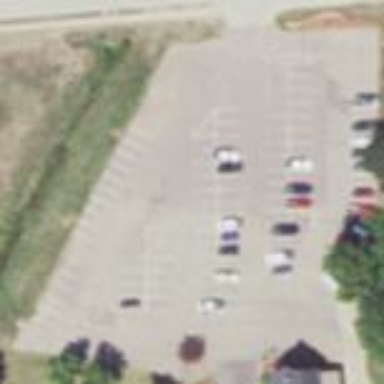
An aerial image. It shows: Parking area.